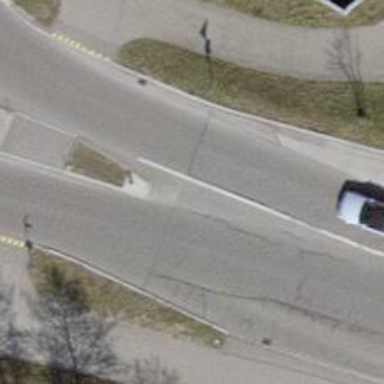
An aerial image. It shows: Asphalt road designated as primary highway with separate sidewalks and cycle paths.